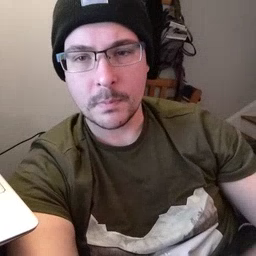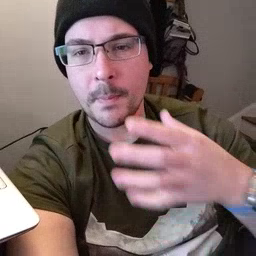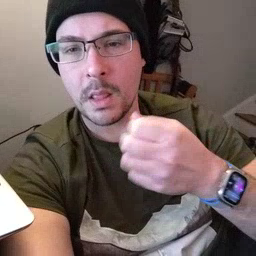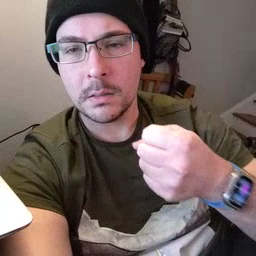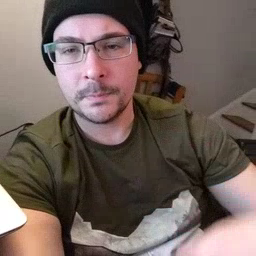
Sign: milk